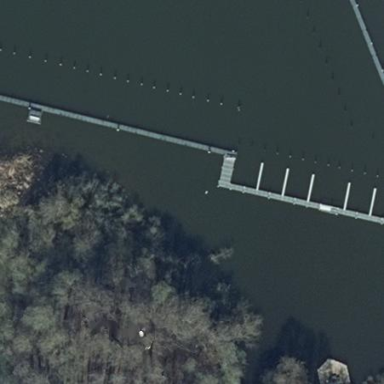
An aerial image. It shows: Man-made pier.